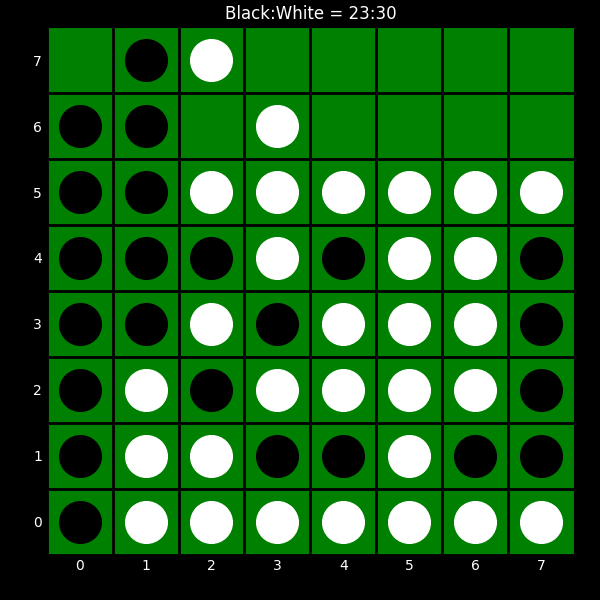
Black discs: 23
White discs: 30